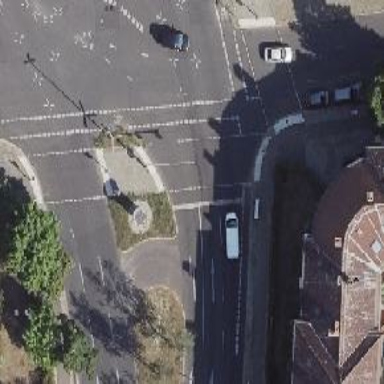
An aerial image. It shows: Asphalt footway with marked crossing equipped with traffic signals.